Question: For example: Take a look at a character for my RPG browser game:

I want to add an attack weapon animation. But, I need to manipulate this .png image, and cut out a square box out of it, and then apply some css animations. (So it has the effect of swinging a weapon). I know how to do that part, but the problem is trying to cut out the image with Javascript and then use it as an individual, or it's own separate div. All the image character files are the same dimensions btw.
So, is it possible to manipulate images with Javascript?
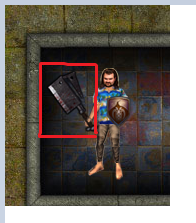
Answer: You can use JavaScript's canvas object.
1. First load your PNG to canvas
2. Manipulate your image with canvas functions
3. Convert your canvas to image again